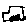
Label: car